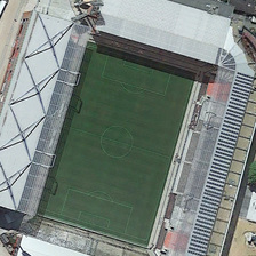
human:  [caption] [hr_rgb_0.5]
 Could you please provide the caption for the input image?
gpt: A green soccer stadium was built on the stadium.

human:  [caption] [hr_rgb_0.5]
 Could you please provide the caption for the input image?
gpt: A large audience was built around the stadium.

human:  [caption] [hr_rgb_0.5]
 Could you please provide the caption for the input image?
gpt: A green football field has been built in the stadium.

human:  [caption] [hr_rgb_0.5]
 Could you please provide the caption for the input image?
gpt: A large crowd gathered around the stadium.

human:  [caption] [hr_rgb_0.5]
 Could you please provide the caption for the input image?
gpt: A green football field was built in the stadium.